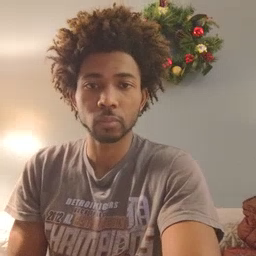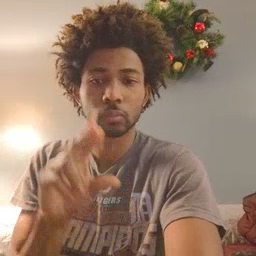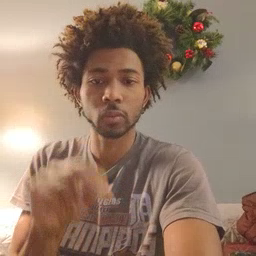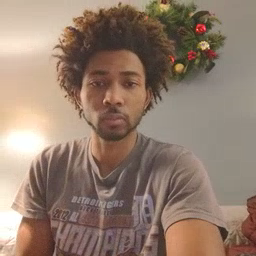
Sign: no